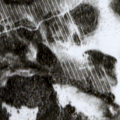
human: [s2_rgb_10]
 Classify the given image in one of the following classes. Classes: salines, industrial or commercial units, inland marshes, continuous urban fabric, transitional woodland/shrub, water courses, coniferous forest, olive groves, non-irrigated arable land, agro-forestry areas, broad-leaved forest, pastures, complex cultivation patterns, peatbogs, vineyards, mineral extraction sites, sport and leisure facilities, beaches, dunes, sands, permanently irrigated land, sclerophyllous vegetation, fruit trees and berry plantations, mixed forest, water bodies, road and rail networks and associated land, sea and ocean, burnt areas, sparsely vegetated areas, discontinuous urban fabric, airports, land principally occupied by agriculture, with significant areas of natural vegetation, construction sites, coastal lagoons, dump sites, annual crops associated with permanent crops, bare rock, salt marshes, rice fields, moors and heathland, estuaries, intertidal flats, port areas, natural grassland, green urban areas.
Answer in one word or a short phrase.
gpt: coniferous forest, transitional woodland/shrub, peatbogs